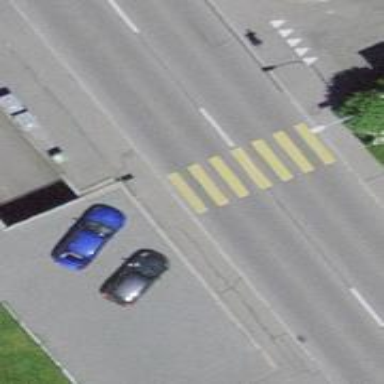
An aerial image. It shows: Marked zebra crossing on the road.